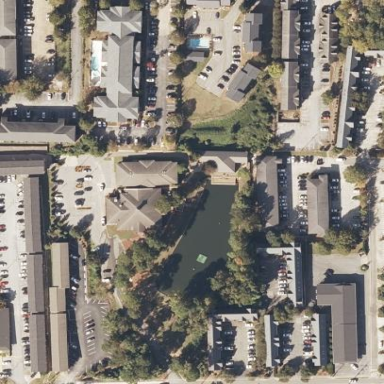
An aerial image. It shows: Peaceful pond surrounded by nature.